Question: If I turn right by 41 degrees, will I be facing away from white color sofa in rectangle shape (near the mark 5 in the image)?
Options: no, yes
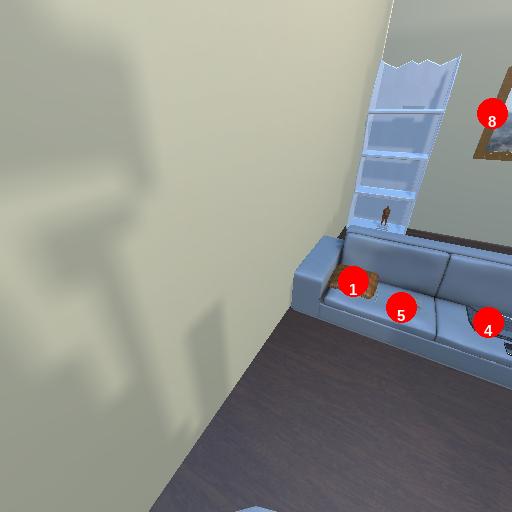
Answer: no